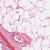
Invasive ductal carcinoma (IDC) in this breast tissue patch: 0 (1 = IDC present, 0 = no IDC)